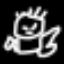
Label: angel